Field crop: maize
Growth stage: 1
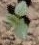
Species: datura